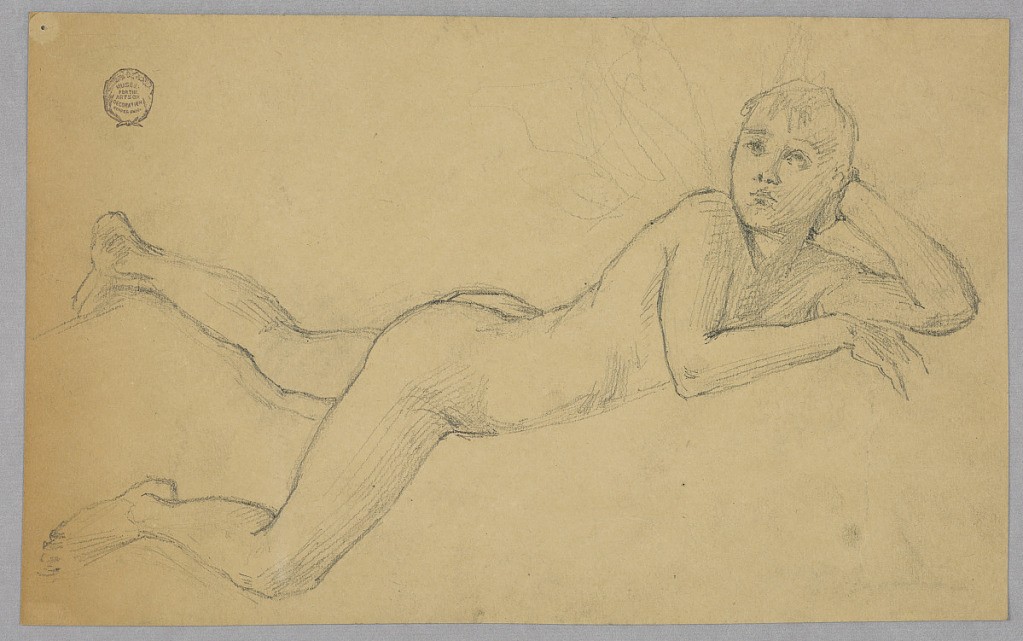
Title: Study of Nude Figure
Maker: Francis Augustus Lathrop, American, 1849–1909
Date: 1893–94
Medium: Graphite on cream paper
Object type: Drawing
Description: The boy is shown prone, leaning the left arm and the right hand on the top of a couch, which is not shown. Verso: in opposite direction, a scheme for the decoration of a wall.